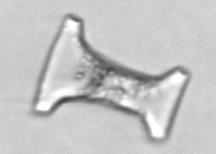
Label: Eucampia